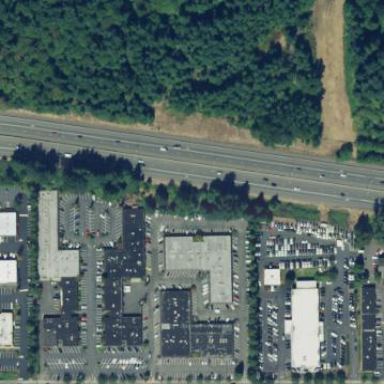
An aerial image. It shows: Commercial area.